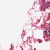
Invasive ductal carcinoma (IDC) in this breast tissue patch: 0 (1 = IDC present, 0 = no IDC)